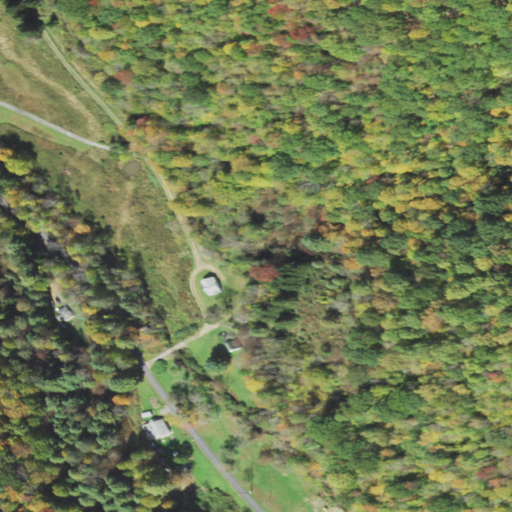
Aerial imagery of valley in Pennsylvania named Stone Chimney Hollow containing deciduous forest, mixed forest, open development, pasture, and low intensity development